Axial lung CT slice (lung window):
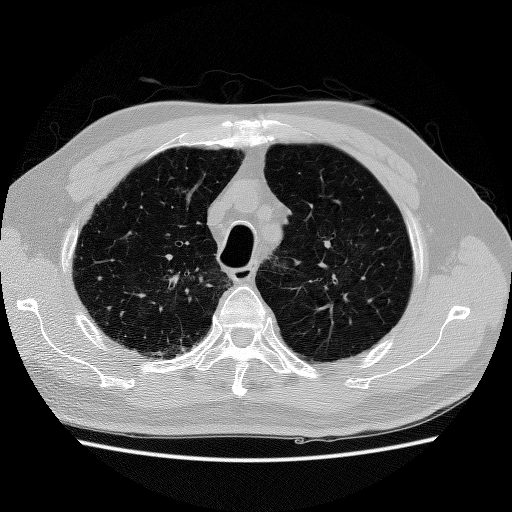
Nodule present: no